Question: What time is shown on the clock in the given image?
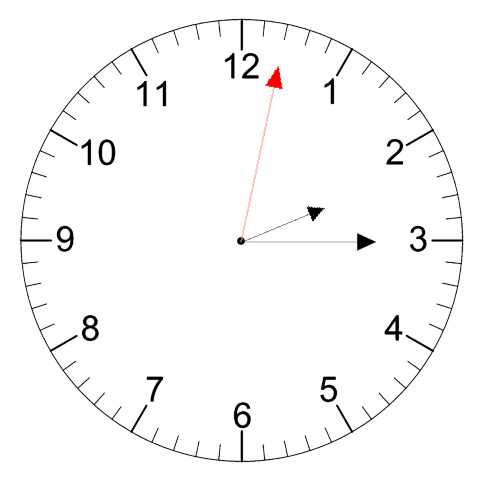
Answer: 02:15:02